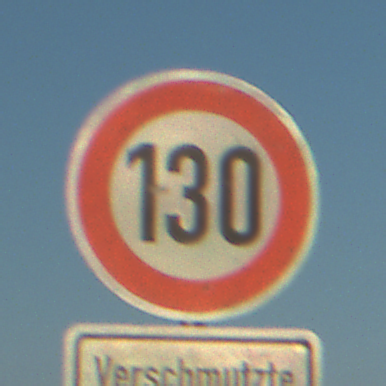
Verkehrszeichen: Geschwindigkeit130
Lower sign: HinweiseAufGefahrenDurchVerbaleAngabe4
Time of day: SunriseSunset
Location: Outdoor (Beach)
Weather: Clear
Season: NotSpecified
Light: Natural